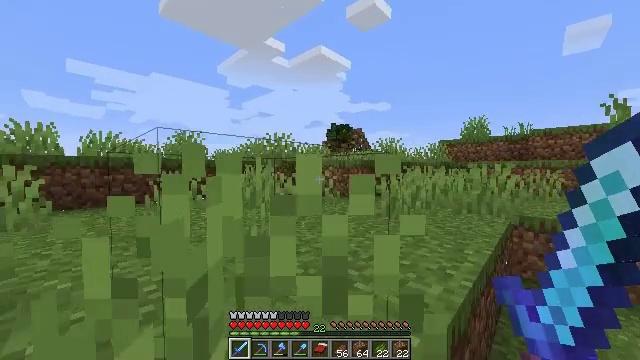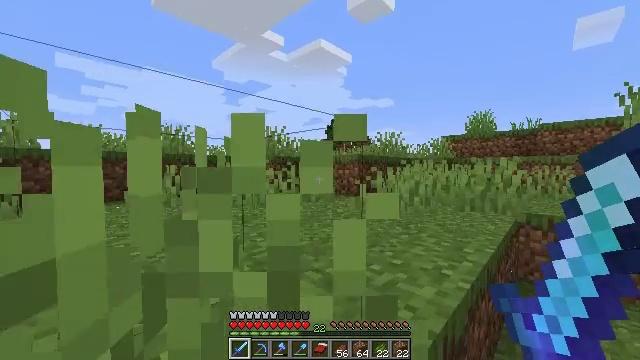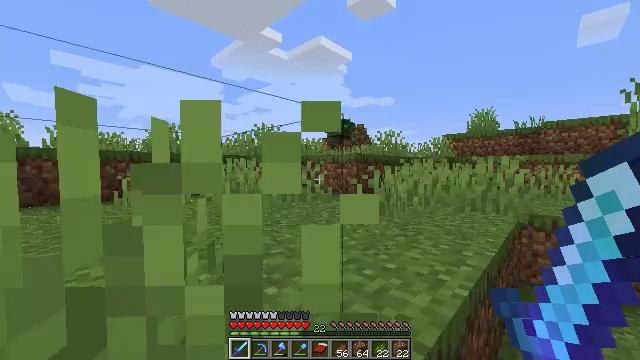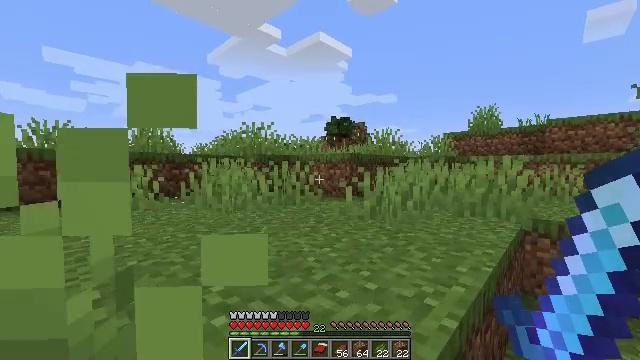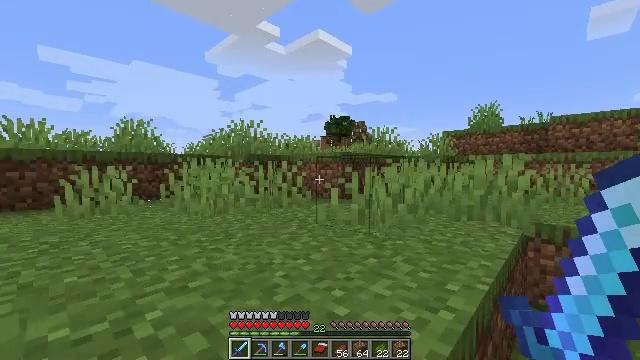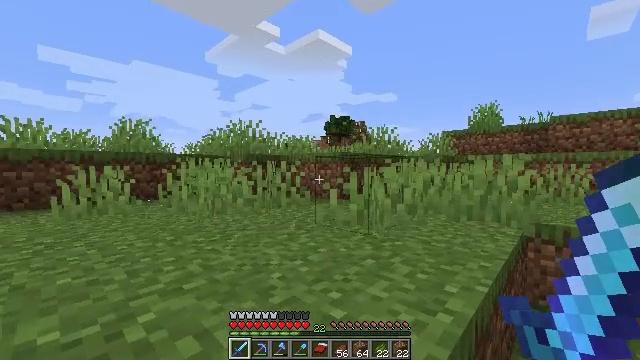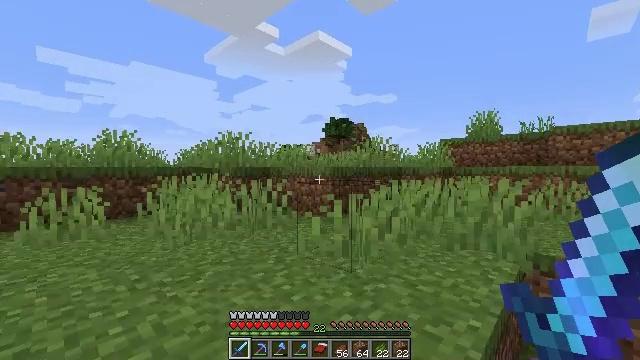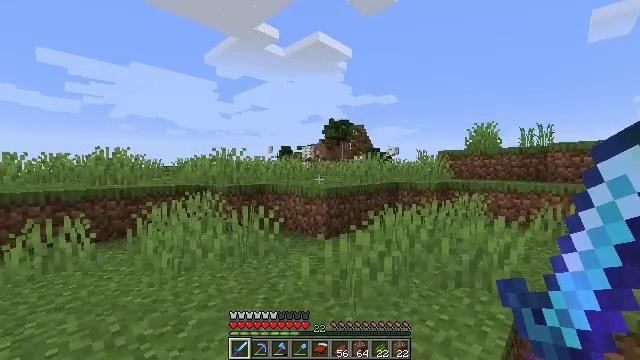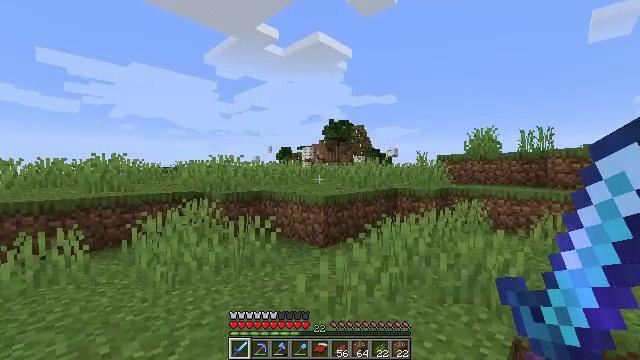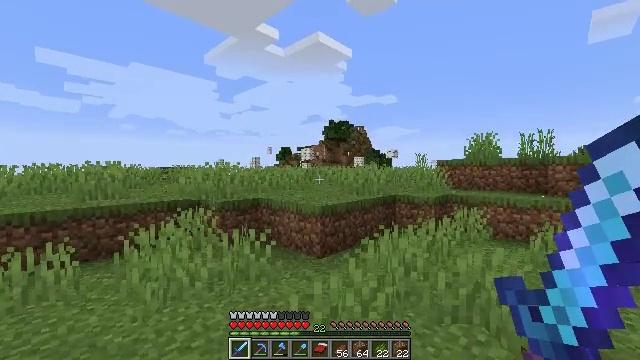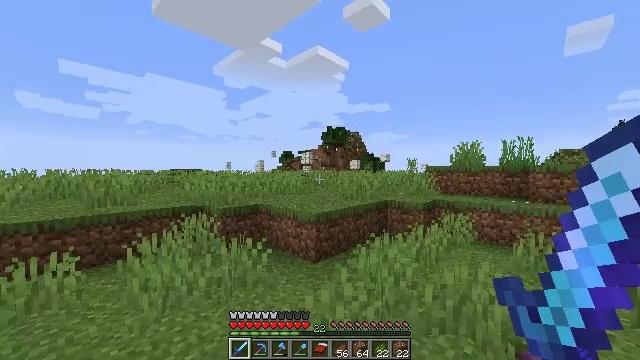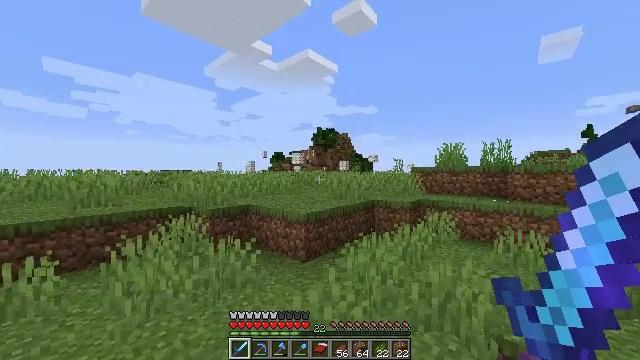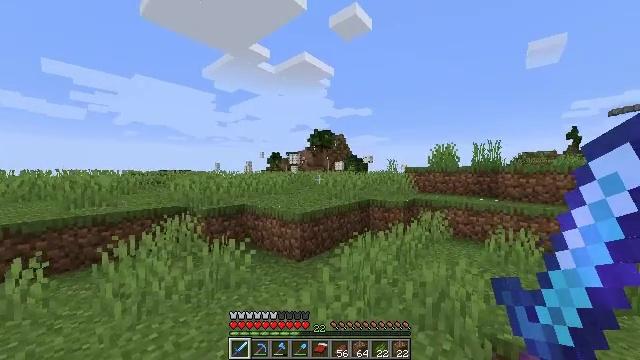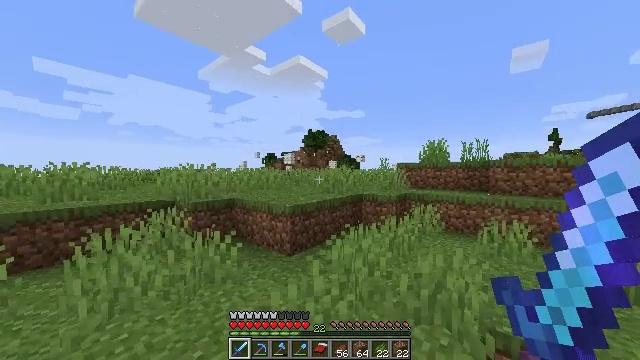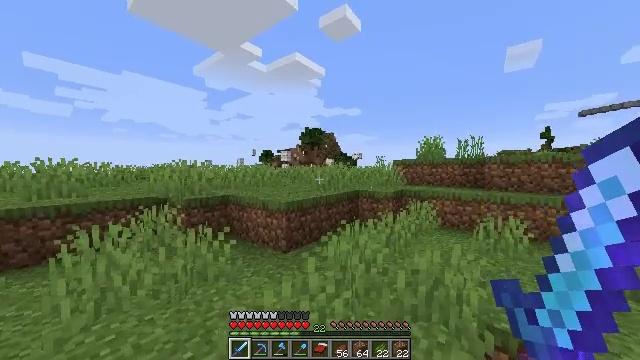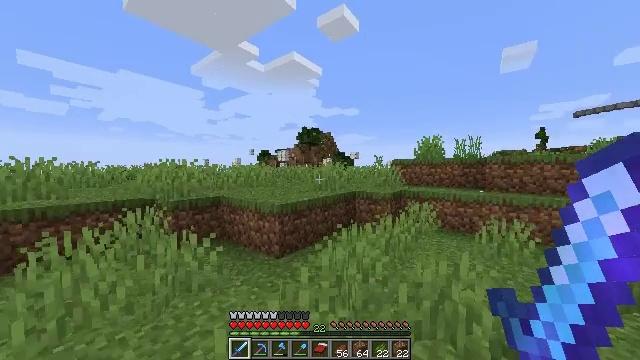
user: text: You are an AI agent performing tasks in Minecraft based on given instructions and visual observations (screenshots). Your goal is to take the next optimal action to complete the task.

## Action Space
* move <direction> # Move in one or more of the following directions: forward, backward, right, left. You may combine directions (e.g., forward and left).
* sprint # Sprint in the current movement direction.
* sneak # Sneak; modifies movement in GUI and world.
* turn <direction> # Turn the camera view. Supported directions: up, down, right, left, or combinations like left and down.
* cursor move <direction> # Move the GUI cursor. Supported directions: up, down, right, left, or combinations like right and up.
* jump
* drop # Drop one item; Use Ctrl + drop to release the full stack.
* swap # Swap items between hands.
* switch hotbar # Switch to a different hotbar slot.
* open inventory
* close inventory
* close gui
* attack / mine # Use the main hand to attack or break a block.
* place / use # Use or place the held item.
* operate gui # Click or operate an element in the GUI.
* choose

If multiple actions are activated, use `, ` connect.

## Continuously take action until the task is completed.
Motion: motion action
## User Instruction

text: Combat the slime.
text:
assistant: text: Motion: move forward, sprint
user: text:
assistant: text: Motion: move forward, sprint
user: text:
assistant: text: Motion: move forward, sprint
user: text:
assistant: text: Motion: move forward, sprint
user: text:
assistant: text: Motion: move forward, sprint
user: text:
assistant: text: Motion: move forward, sprint, jump
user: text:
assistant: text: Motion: move forward, sprint, jump
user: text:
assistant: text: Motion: move forward, sprint, jump
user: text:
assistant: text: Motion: move forward, sprint, jump
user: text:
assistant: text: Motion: move forward, sprint
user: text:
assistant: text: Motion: move forward, sprint, turn right
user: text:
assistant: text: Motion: move forward, sprint
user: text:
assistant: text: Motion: move forward, sprint, turn right
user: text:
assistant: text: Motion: move forward, sprint
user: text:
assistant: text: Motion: move forward, sprint
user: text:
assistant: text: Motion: move forward, sprint
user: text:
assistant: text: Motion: move forward, sprint
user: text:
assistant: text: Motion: move forward, sprint
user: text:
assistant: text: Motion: move forward, sprint, turn right
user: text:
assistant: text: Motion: move forward and move right, sprint, turn right
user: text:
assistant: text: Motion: move forward and move right, sprint
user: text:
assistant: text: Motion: move forward and move right, sprint
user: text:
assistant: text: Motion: move forward, sprint
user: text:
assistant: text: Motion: move forward, sprint
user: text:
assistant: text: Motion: move forward, sprint
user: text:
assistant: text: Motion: move forward, sprint
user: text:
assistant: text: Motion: move forward, sprint
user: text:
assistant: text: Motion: move forward, sprint
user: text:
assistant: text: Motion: move forward, sprint
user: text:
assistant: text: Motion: move forward, sprint